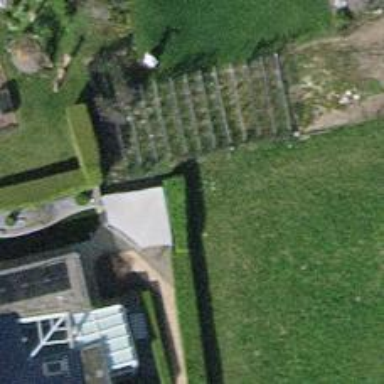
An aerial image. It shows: Hedge barrier.